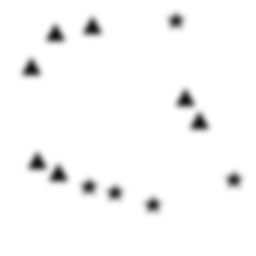
Squares: 0
Triangles: 7
Stars: 5
Total shapes: 12